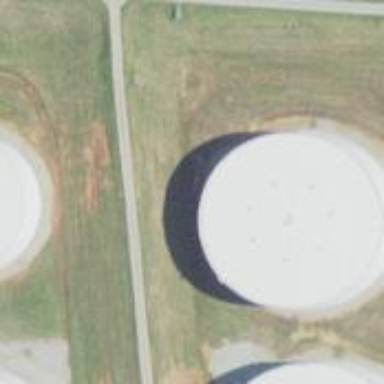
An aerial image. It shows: Storage tank which is man-made and housed in building.